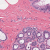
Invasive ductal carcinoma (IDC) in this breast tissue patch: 0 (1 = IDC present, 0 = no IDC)